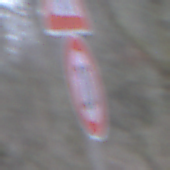
Verkehrszeichen: Geschwindigkeit20
Zusatzzeichen oben: KinderLinks
Umgebung: Outdoor, Nature
Tageszeit: MorningAfternoon
Wetter: Overcast
Licht: Natural
Jahreszeit: Winter
Kontrast: LowContrast